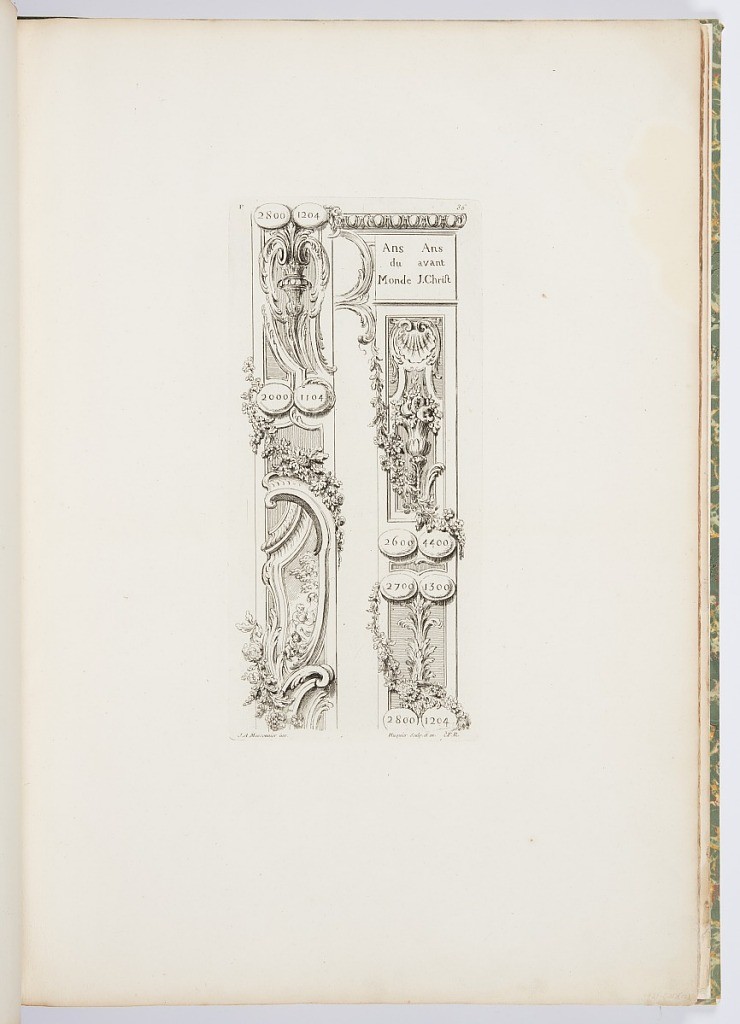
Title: Designs for the Border of the Biblical Chronology for the King , 2nd Plate, pl. 36 in Oeuvre de Juste-Aurèle Meissonnier
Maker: Juste-Aurèle Meissonnier, French, b. Italy, 1695–1750
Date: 1748
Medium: Etching on off-white laid paper
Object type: Print
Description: Only state. Plate showing two elongated border designs consisting of cartouches decorated with garlands, and pairs of ovals with dates of the history of the world and the years before the birth of Christ. Left cartouche: vertical arrangement of vase, garlands, acanthus leaves, two female figures and one child figure; inscribed in ovals, upper left: 2800; upper right: 1204; lower left: 2000; lower right: 1104. Right cartouche: cornice at top, below inscribed in a square, left: Ans/du/Monde; right: Ans/avant/J. Christ; below inscriptions, shell motif, vase, garlands; six ovals below with inscriptions, upper left: 2600; upper right: 4400; central left: 2700; central right: 1300; lower left: 2800; lower right: 1204.